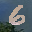
Label: 6